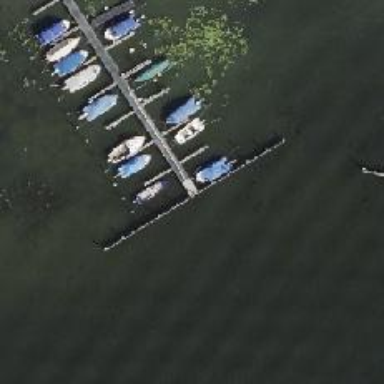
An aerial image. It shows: Man-made pier.